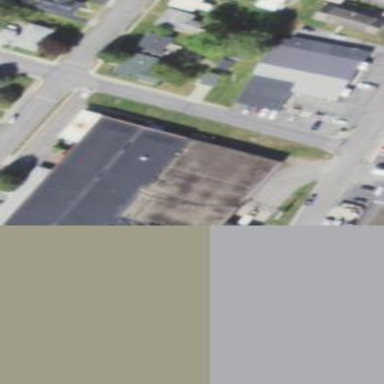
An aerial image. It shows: Commercial building.